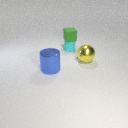
large blue metal cylinder to the left of small cyan rubber cylinder